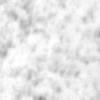
Label: no_change